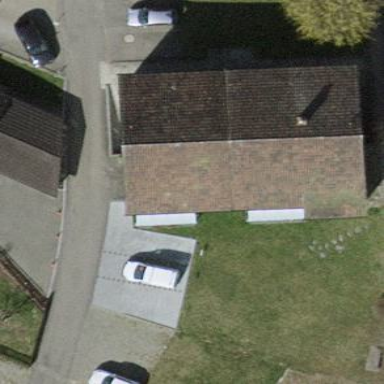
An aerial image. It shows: Building with gabled roof.